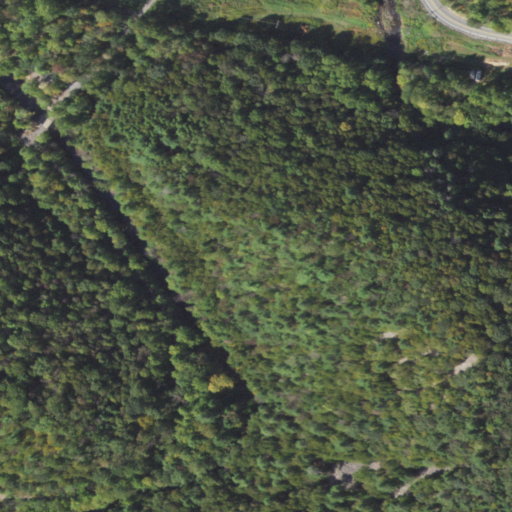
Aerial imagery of valley in Pennsylvania named Horse Valley containing deciduous forest, mixed forest, evergreen forest, open water, low intensity development, herbaceous wetlands, and pasture